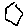
Label: hexagon